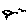
Label: bird